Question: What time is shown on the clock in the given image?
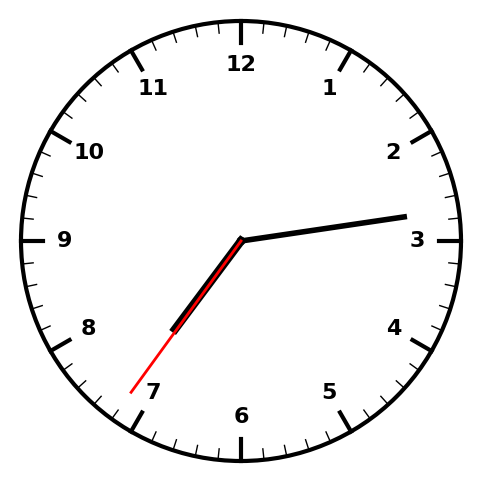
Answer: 07:13:36